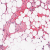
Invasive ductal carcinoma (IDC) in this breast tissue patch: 0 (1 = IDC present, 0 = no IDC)